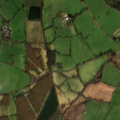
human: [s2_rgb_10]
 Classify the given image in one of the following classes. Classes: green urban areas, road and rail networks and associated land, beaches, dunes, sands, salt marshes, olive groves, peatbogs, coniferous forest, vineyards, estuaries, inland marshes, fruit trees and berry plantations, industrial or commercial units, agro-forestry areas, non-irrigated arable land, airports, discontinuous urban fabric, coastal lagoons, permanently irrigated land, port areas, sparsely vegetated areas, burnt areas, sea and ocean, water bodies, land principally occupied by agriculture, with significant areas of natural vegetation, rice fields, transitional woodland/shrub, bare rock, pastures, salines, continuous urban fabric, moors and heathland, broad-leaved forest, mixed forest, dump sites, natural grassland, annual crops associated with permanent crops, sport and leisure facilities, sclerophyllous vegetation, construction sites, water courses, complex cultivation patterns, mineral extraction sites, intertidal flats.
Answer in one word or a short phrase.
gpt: pastures, coniferous forest